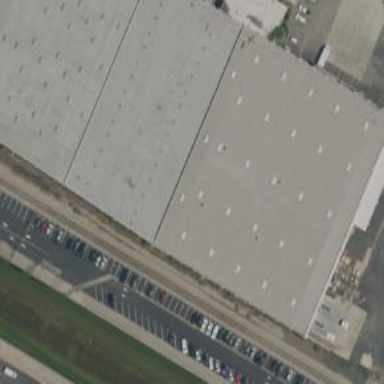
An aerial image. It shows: Warehouse.